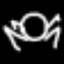
Label: frog